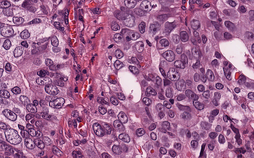
Tumor epithelial tissue: yes
Tumor-associated stroma tissue: yes
Normal tissue: no